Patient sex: F
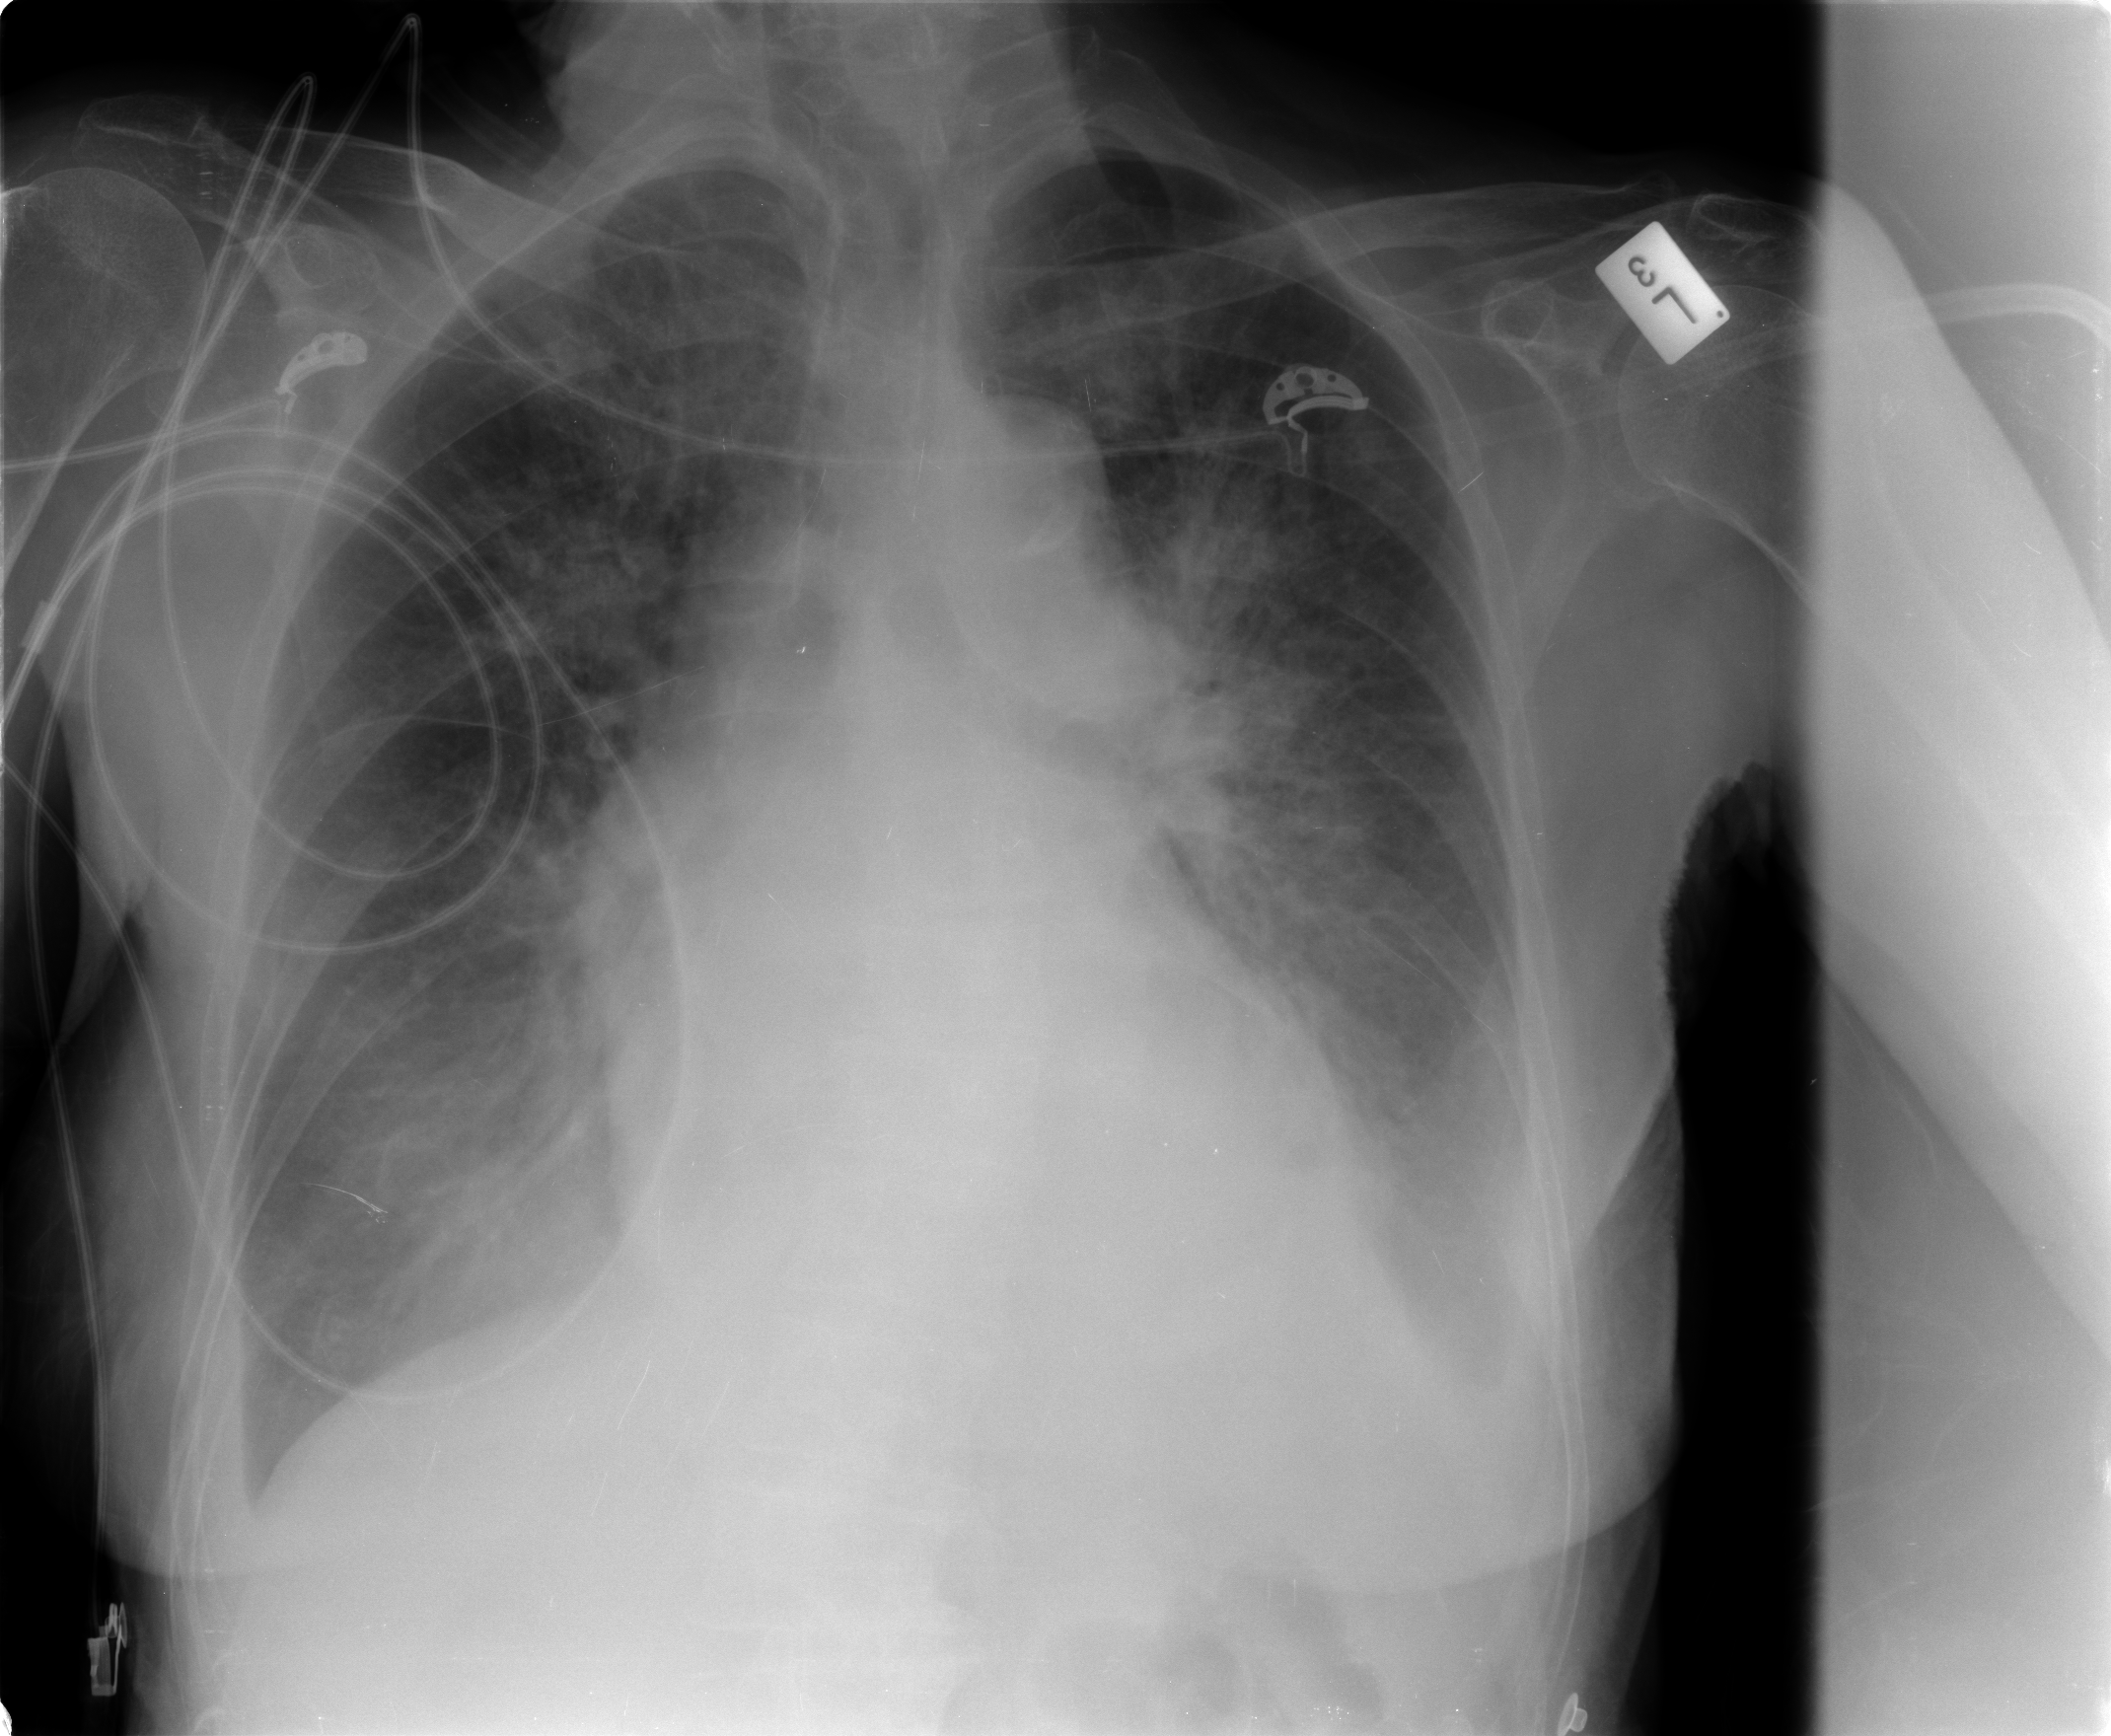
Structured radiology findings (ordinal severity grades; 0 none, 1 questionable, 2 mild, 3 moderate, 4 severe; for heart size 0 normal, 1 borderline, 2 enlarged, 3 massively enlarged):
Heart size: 2
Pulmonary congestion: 3
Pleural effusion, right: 0
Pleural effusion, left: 2
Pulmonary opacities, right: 0
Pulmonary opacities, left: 0
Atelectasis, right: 0
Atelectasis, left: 0